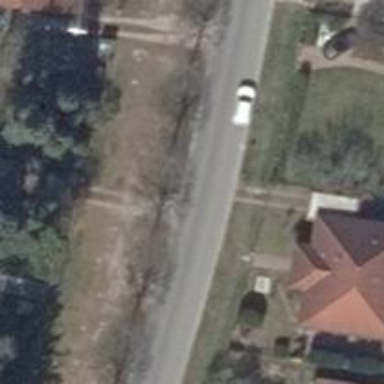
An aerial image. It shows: Driveway.